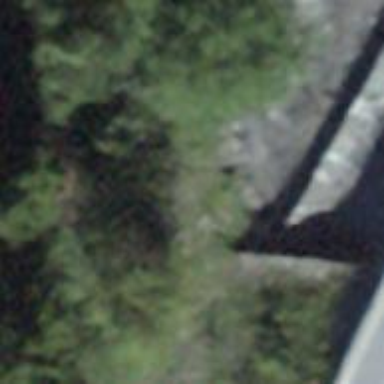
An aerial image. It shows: Retaining wall.